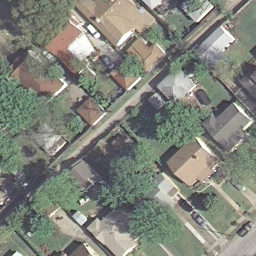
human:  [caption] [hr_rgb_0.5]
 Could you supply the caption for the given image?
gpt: Many houses arranged neatly surrounded by verdant trees in the medium residential area .

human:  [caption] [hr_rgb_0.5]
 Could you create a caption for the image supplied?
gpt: A medium residential area with plants flurish .

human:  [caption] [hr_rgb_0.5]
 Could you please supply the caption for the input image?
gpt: It is a medium residential area with a narrow road goes through this area .

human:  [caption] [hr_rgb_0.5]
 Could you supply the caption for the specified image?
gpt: A medium residential area with many houses arranged neatly .

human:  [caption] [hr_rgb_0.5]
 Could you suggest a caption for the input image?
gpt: This is a medium residential area with a narrow road goes through this area .